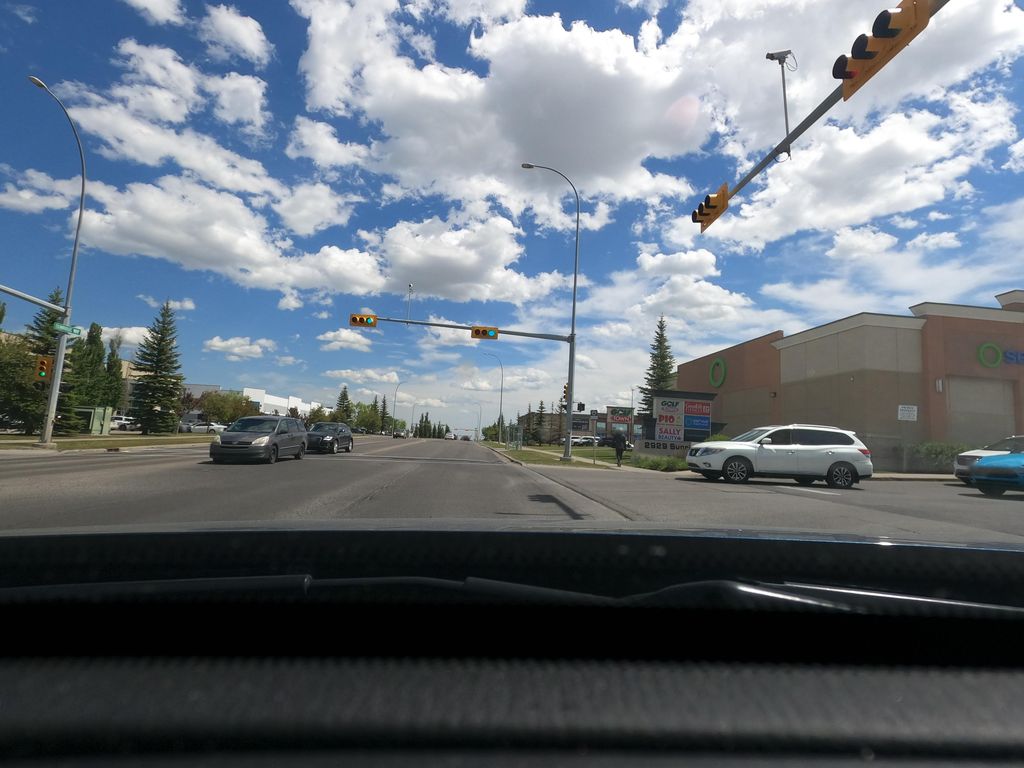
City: calgary